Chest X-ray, PA view. Patient: 43 years old, sex F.
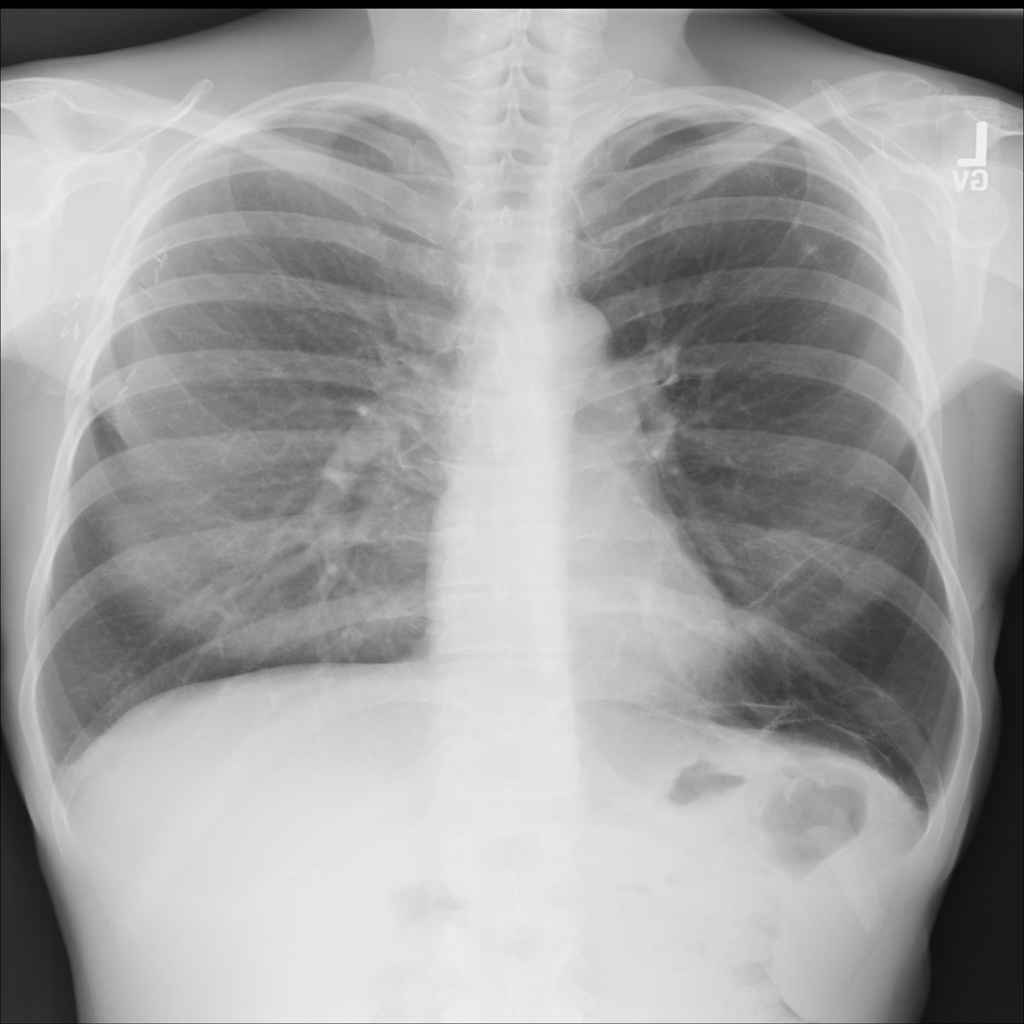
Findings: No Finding